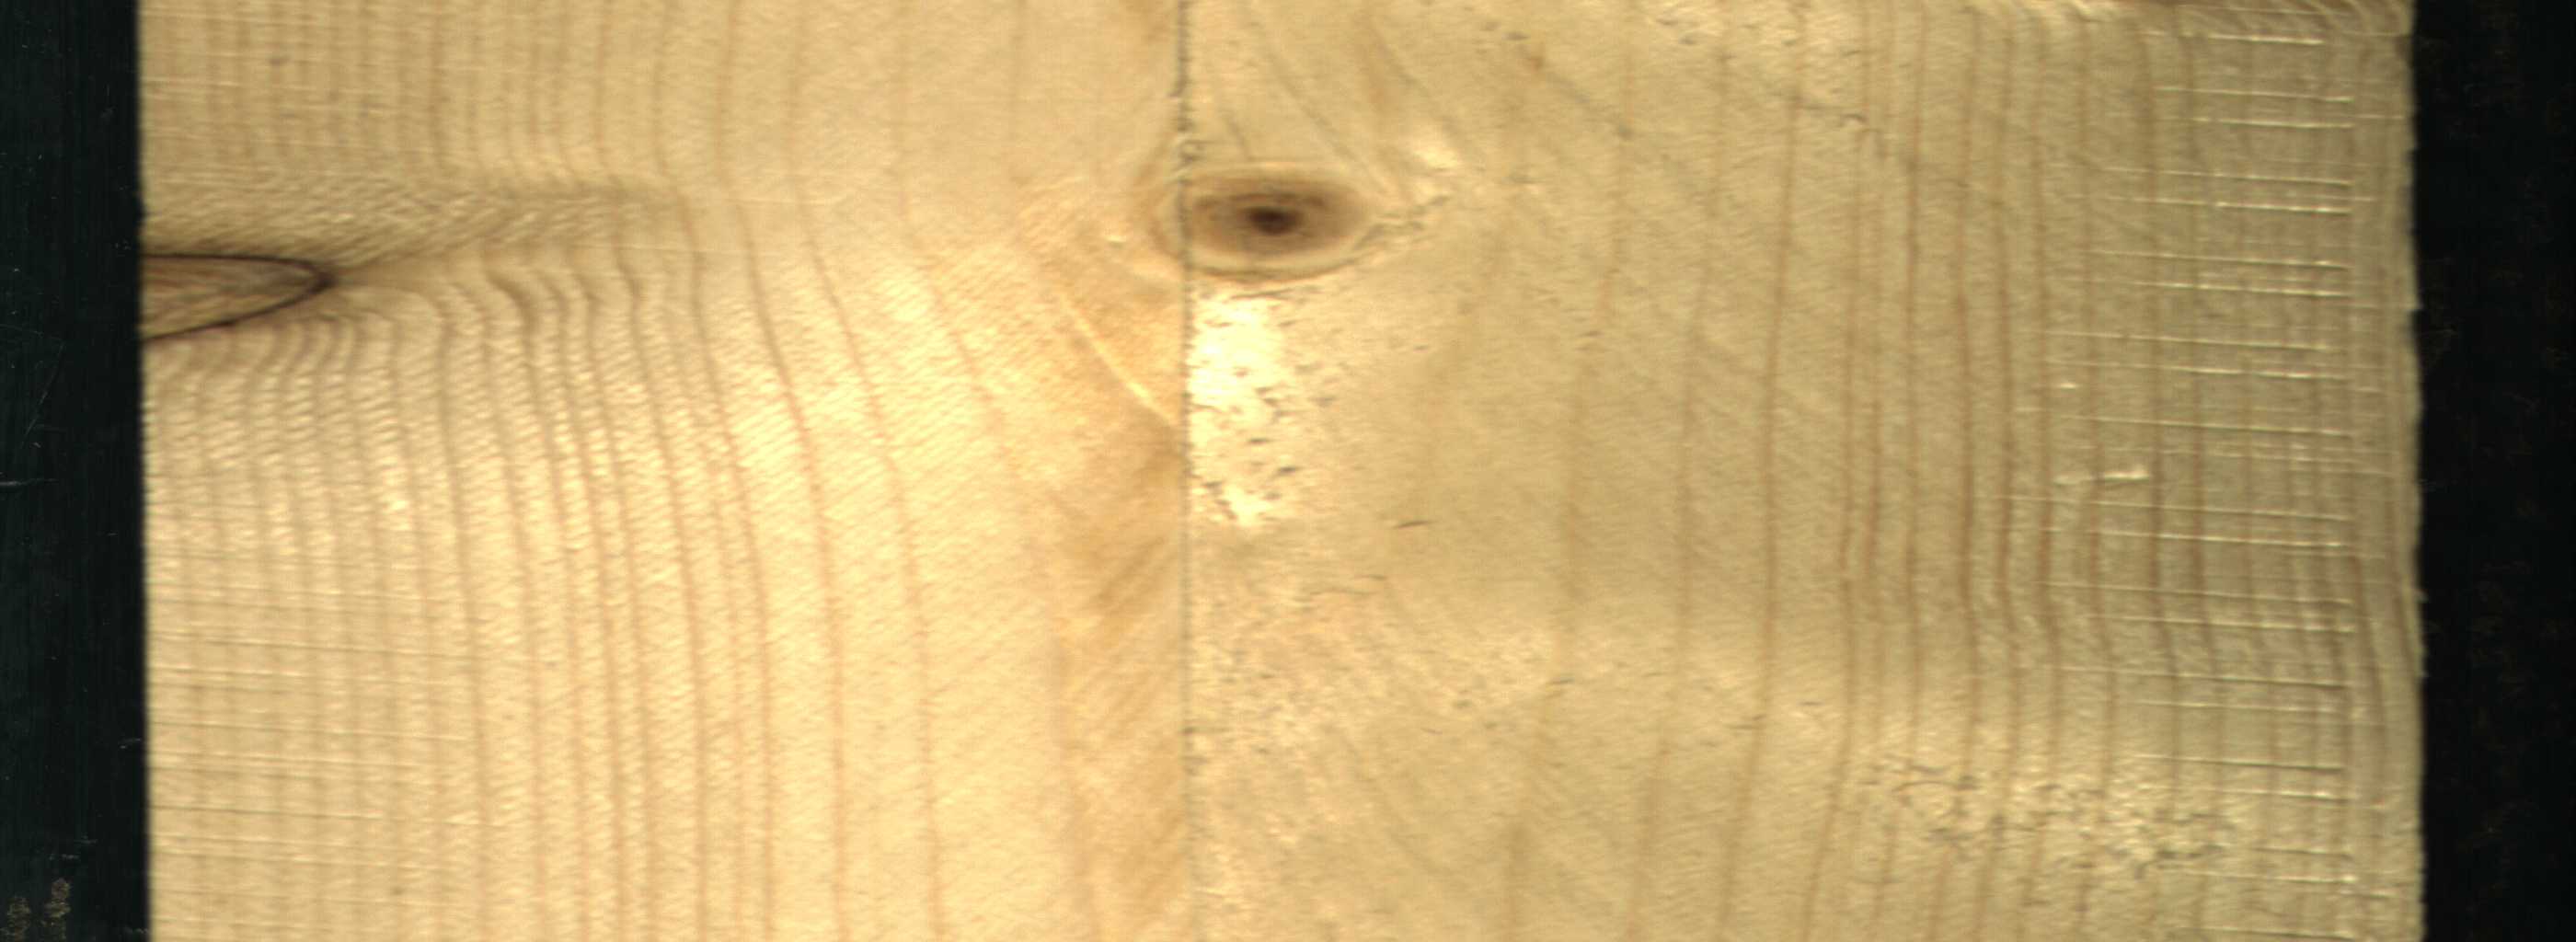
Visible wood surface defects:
Dead_Knot
Live_Knot